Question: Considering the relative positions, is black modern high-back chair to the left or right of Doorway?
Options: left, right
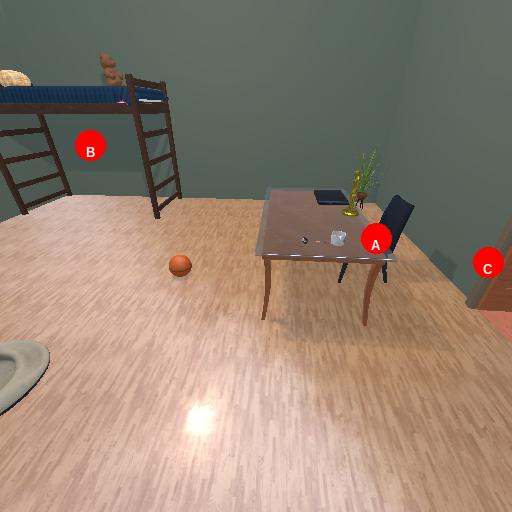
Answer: left